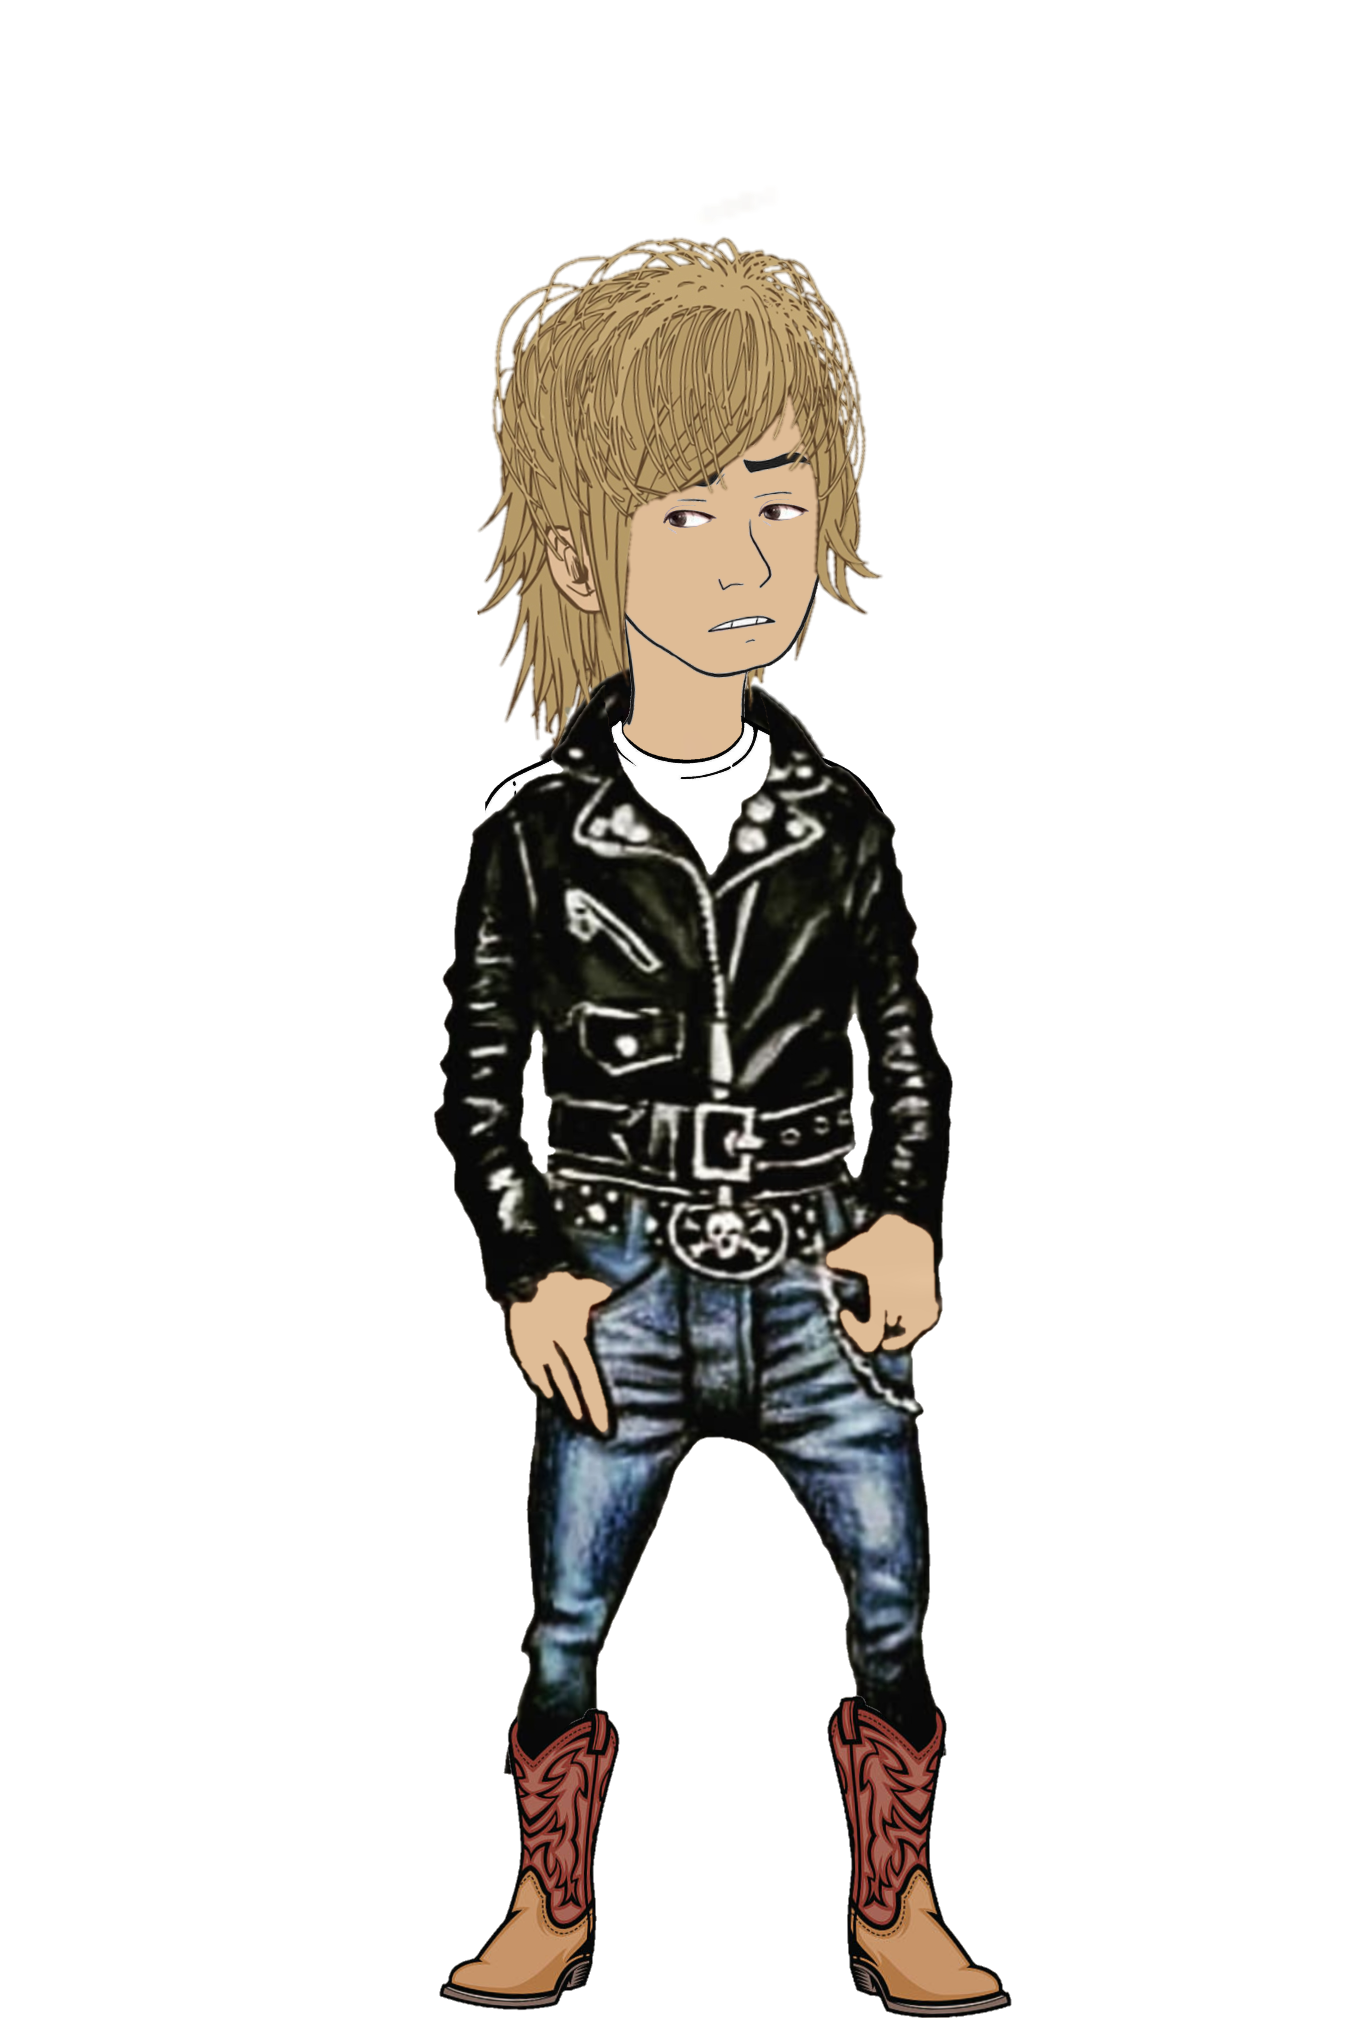
Label: 5_Twinkjak